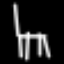
Label: chair